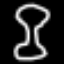
Label: hourglass